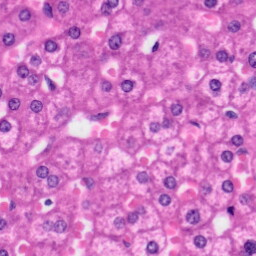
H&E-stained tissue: Liver